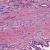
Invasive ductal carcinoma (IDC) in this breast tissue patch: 1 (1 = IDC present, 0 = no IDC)